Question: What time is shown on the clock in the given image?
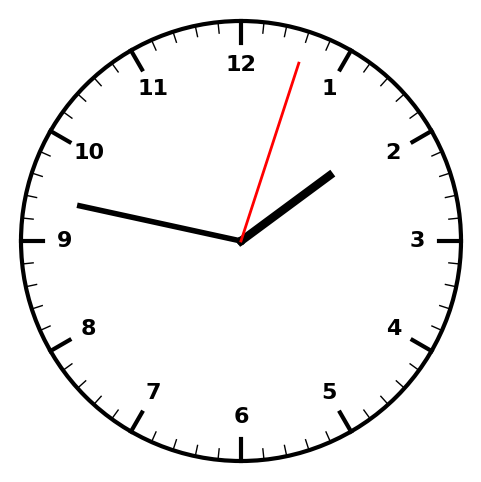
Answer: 01:47:03